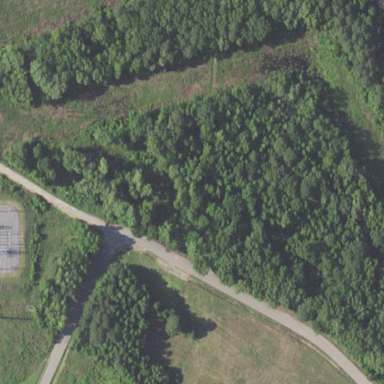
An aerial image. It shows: Mixed woodland with variety of leaf types and cycles.